Question: When I try to run my Windows Store app, it won't, and shows me this:

..."does not support the contract specified"? What contract? I'm not implementing any contract; I assume it means the Settings contract or some such, but I'm not doing any of those yet.
I went to <URL>, and it says, in part, "."
The first suggestion is:
Windows 8.1 only brings up web pages when I search for "Event Viewer"
Actually, I did write a utility to catch event logs, and I ran that. I found these:
***Type: Error
Source: Microsoft-Windows-Immersive-Shell
Time Generated: 11/27/2014 15:10:39
Message: Activation of app App.adaf78a74.a8c80.a4ff5.a99ca.a97636d548196_8wekyb3d8bbwe!Designer.App failed with error: -<PHONE> See the Microsoft-Windows-TWinUI/Operational log for additional information.
Type: Error
Source: Microsoft-Windows-Immersive-Shell
Time Generated: 11/27/2014 15:20:08
Message: Activation of app axXAndSpace.Visits_qtyjefqf75sa6!App failed with error: -<PHONE> See the Microsoft-Windows-TWinUI/Operational log for additional information.***
But where is ""?
The second suggestion on the Help page was:
I did that, but it gave me no more information than previously - nothing at all displays in the Output pane.
What could be the cause of this?
## UPDATE
Just to update the progress:
Based on Iris Classon's suggestions, I went to Control Panel to see if my app was installed so that I could uninstall it, but it's not in that list.
If I search for the app by typing its name, it tries to start up - its splash screen displays, but goes no further than that.
I went to Program Files\WindowsApps, and when selecting it got, "You don't currently have persimmons to access this folder, click continue to continually get access"
That leads me to "You have been denied permission to access this folder; to gain access to this folder, you will need to use the security tab"
Click the "security tab" link takes me to that tab, and a "For special permissions or advanced settings, click Advanced"
I do so.
That takes me to a Permissions tab, which says, "You must have Read permissions to view the properties of this object; Click continue to attempt the operation with administrative permissions"
I then selected (one at a time, as that is all it allows):
'''
Trusted Installer : Full control
System: Read, Write, and Execute
System: Full Control
Administrators: Read & Execute
'''
But so far, none of that seems to do anything good.
## UPDATE 2
This problem has just "gone away" today; I don't think it was anything I did. I added a UserControl, tried running the app again, and now it runs - I don't see that error message. However, I do see <URL>.
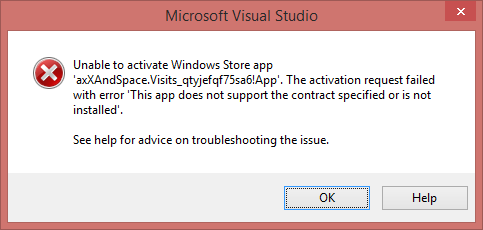
Answer: I just had this problem on a fresh install of Windows 8.1 on my laptop. I'm not sure which one of these steps solved it, but until somebody can give you a more exact answer here is something to try as I am sure you are keen on coding.
Only Store Apps run from VS gives that error, other Store apps work fine.
I first of all changed permissions on my WindowsApps folder under Program Files and made sure that I had full access to the folder and sub folders. Restarted the laptop, still no luck.
Then I set up an admin guest account (just something I tend to do for when I need to record tutorials- so not related to trying to solve the error). Out of curiosity I tried to create and run the same Windows Store App and got an error that another user had installed the app. Strange, how was it installed if it gave me the error that it couldn't activate the app on the main account?
I logged back in as the main user and uninstalled the application (which was showing up as installed), and I can now run any Store App from VS without problems.
Not sure this is an answer since I'm not sure what made it work, but give it a try and hopefully somebody else can clear this us up. I'll investigate further, but I'm on a train right now with poor WiFi connection :)
Best of luck!